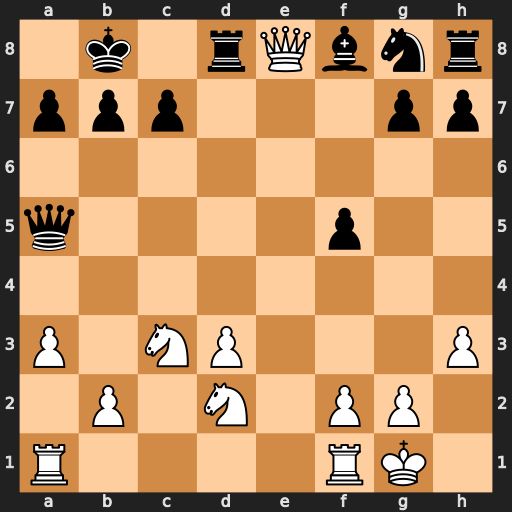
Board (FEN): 1k1rQbnr/ppp3pp/8/q4p2/8/P1NP3P/1P1N1PP1/R4RK1
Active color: w
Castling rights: -
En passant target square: -
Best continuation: Qxd8#